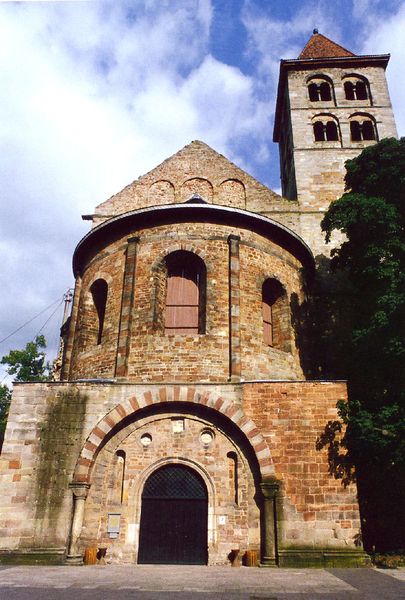
Titel: Westchor der Stiftskirche in Bad Hersfeld
Standort: Bad Hersfeld (EU - D - H)
Schlagwörter: baum, blau, himmel, schatten, wolken, kirchturm, ausschnitt, braun, fenster, säulen, tür, dach, gebäude, haus, weg, stein, steine, kirche, rund, turm, ansicht, bogen, giebel, mauer, ziegel, platz, pilaster, rundbogen, menschenleer, tor, foto, fotografie, bögen, burg, torbogen, moos, für, kapitelle, portal, glocke, untersicht, mittelalter, apsis, romanik, chor, stromleitung, doppelbogen, romanisch, spitzgiebel, holzverschalung, oto, bastei, ausbesserung